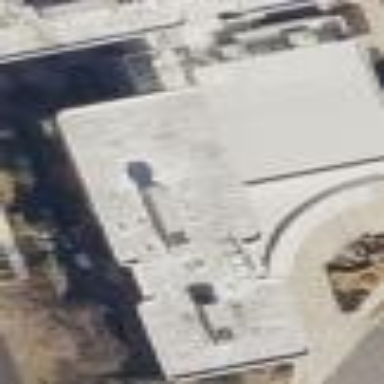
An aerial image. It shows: Building.